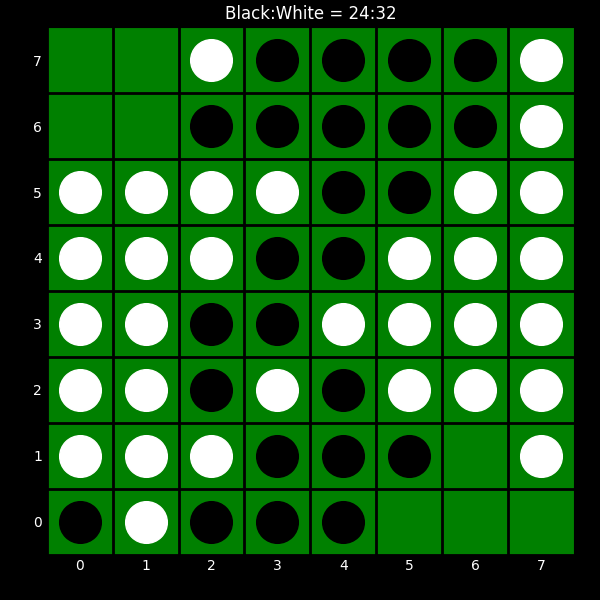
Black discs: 24
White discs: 32